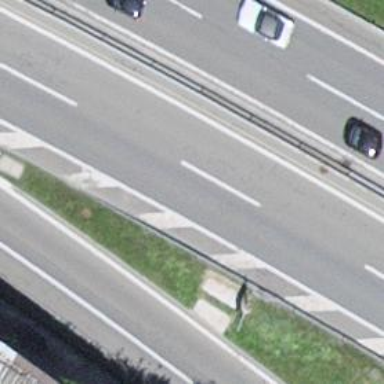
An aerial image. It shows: Motorway.